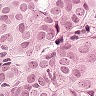
Metastatic tissue present: yes